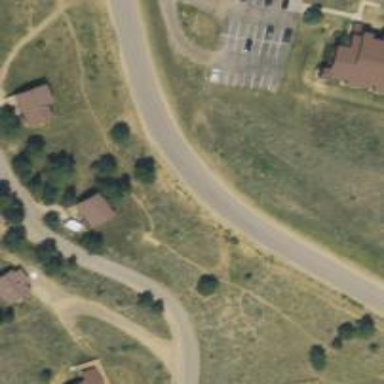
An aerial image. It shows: Disc golf tee area.